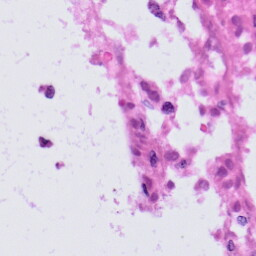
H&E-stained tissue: Skin